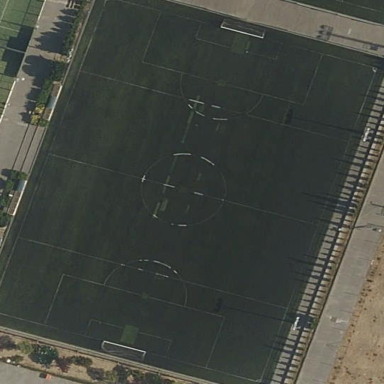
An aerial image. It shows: Soccer pitch for leisureland activities.